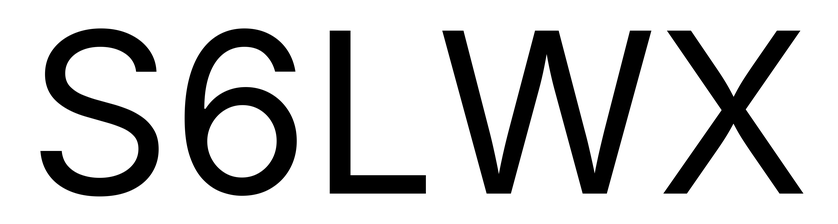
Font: Inter_Regular